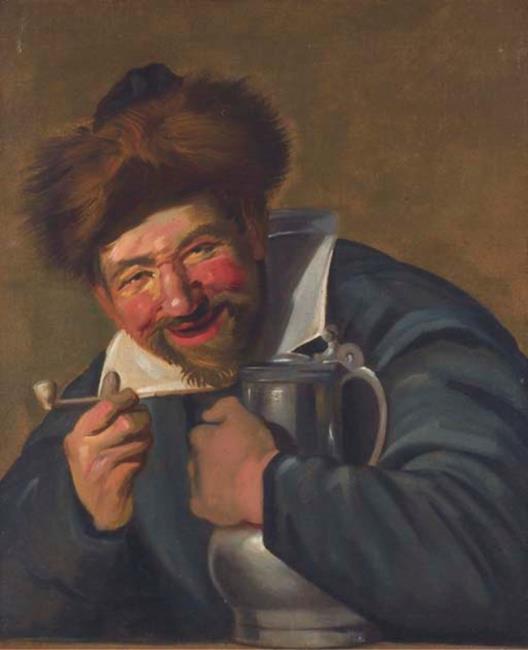
Title: Merry man holding a pewter jug and a pipe
Artist: follower of Frans Hals (I)
Latest date: 1600
Genre: painting
Iconography: Tobacco
Keywords: genre, interior view, one human figure, bust-length portrait, body facing left, head to the right, facing front, man, fur hat, flat collar, drinking, smoking (activity), laughing, ewer (vessel), pipe, pewter (metalwork)